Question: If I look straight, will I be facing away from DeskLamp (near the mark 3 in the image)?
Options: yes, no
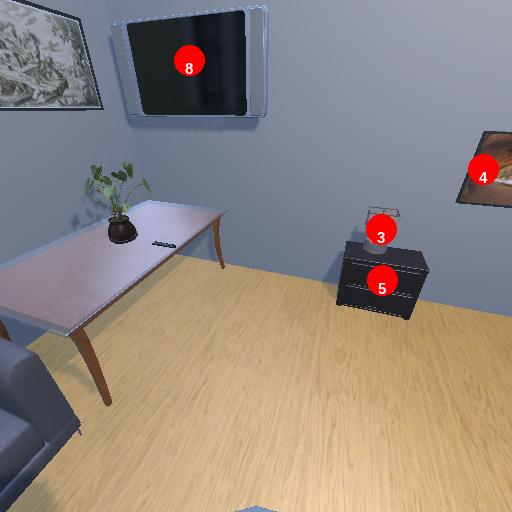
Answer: yes